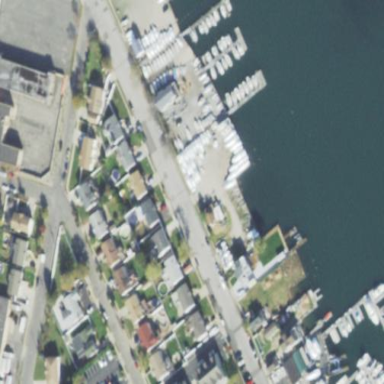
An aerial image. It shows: Boatyard along the waterway.